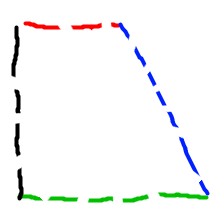
Shape: trapezoid